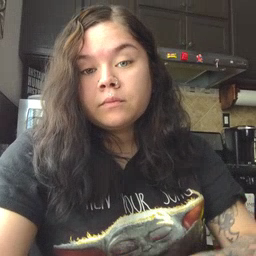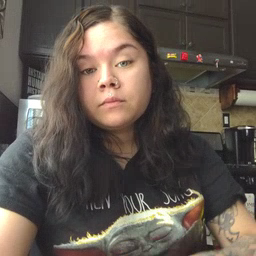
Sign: vacuum